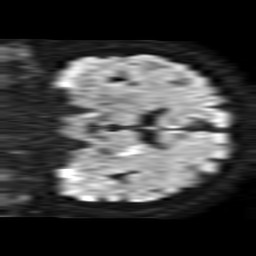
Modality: TRACE
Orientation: coronal
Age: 58
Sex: male
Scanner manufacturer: philips
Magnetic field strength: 1.5 T
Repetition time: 3.398 s
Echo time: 0.06922 s